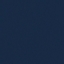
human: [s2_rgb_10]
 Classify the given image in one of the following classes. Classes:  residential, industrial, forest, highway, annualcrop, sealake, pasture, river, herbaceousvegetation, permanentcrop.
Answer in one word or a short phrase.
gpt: SeaLake